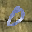
Label: 0